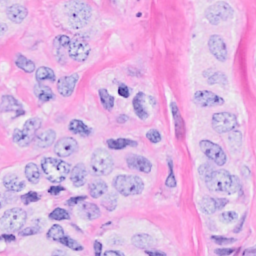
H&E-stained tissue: Breast